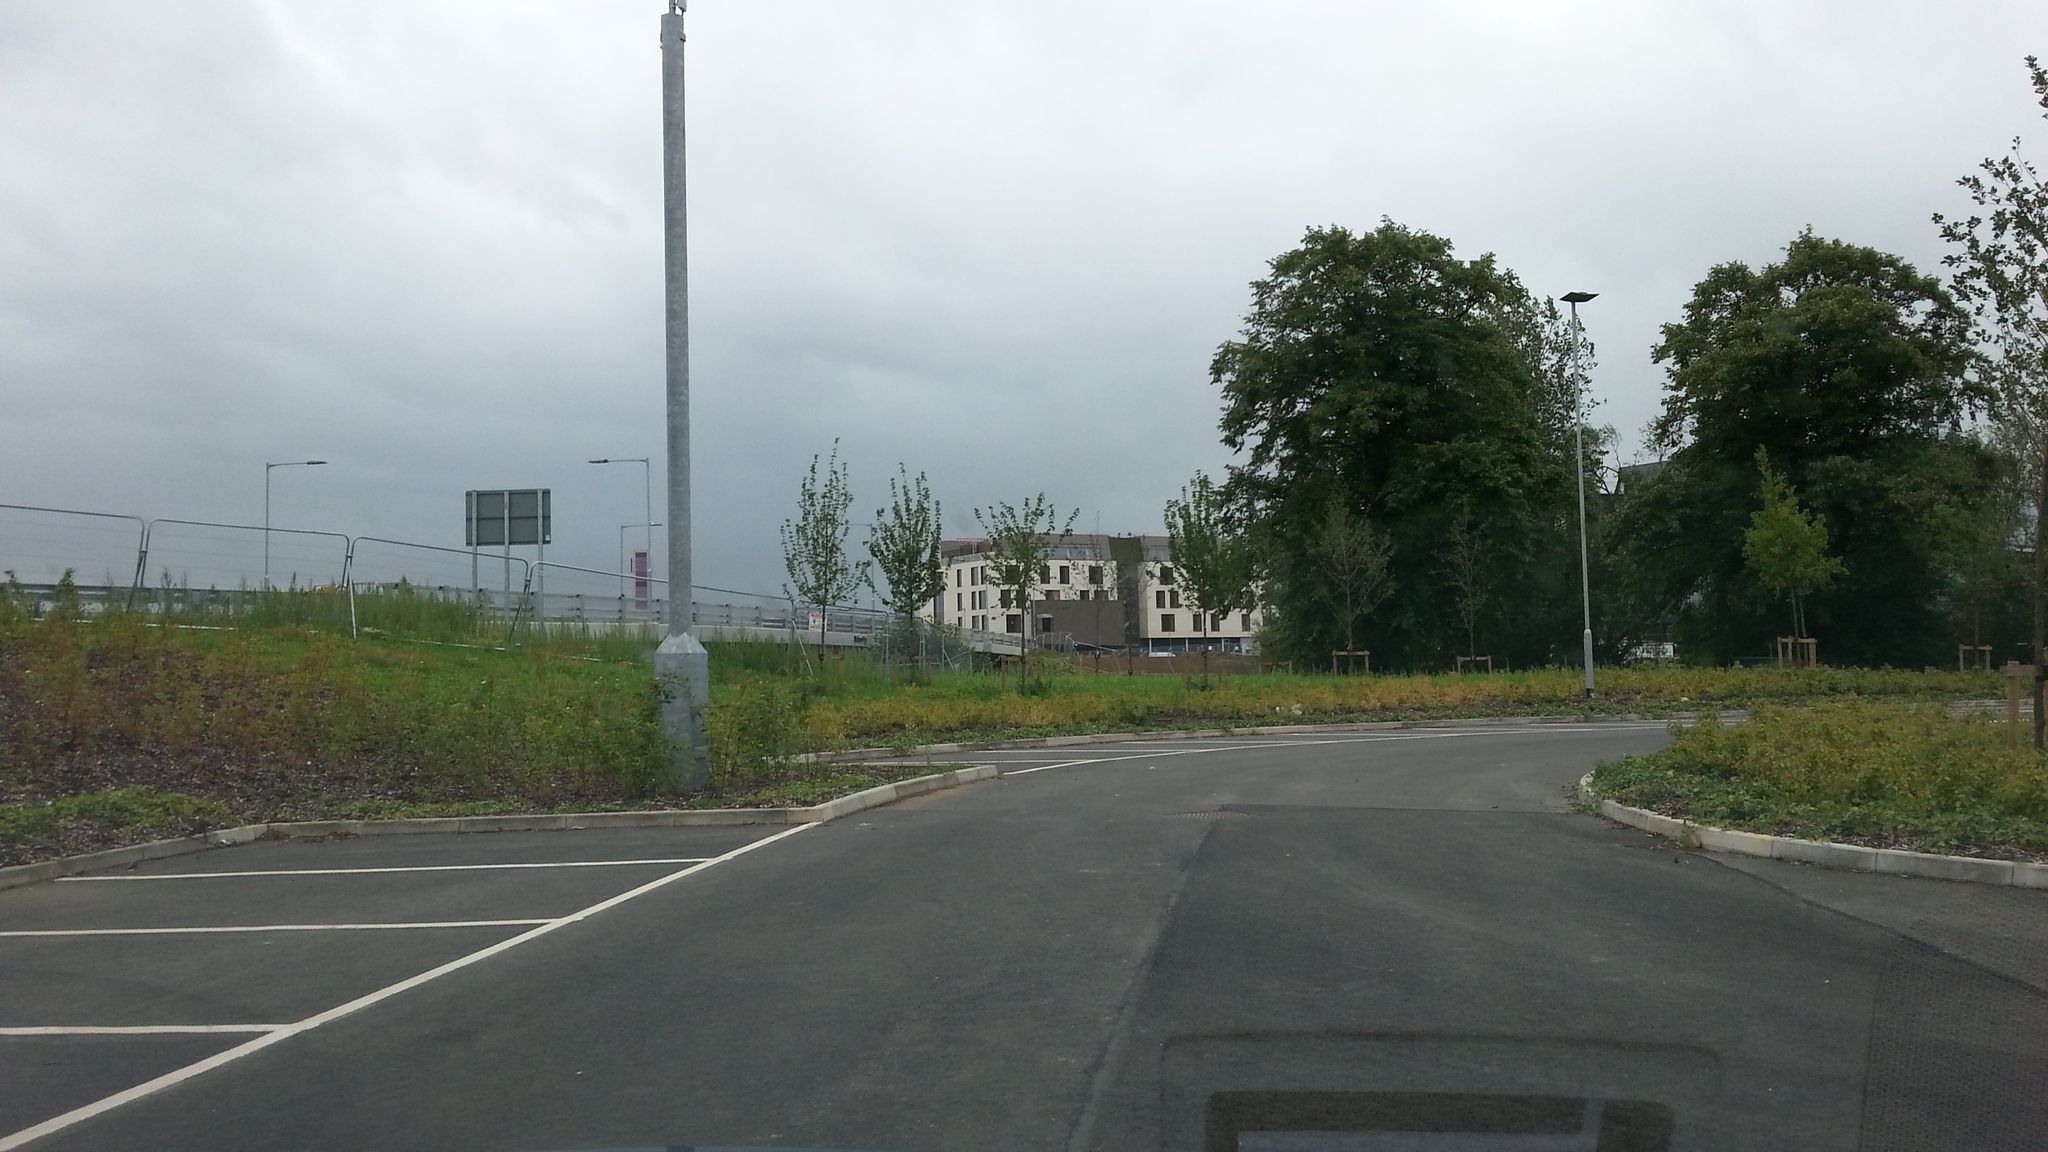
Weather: cloudy
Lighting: day
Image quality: good
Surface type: driving surface
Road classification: service
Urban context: urban centre
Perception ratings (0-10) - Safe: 5.94, Lively: 1.03, Beautiful: 4.34, Boring: 6.23, Depressing: 7.64, Wealthy: 4.19